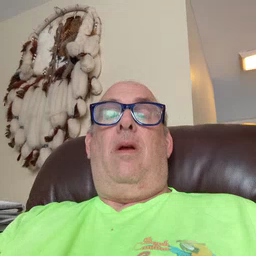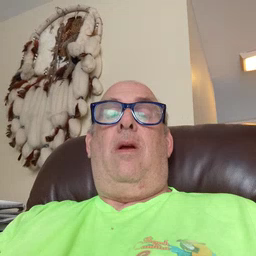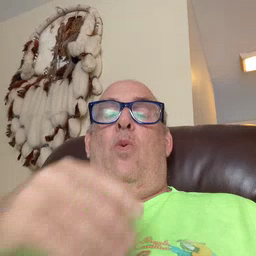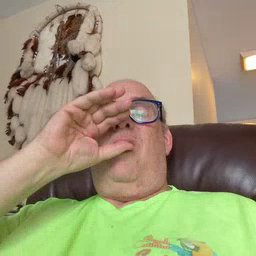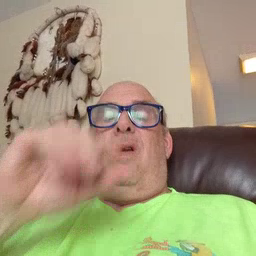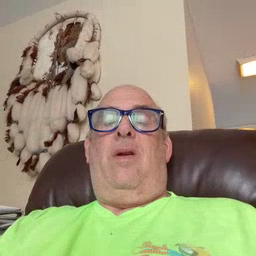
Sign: drink